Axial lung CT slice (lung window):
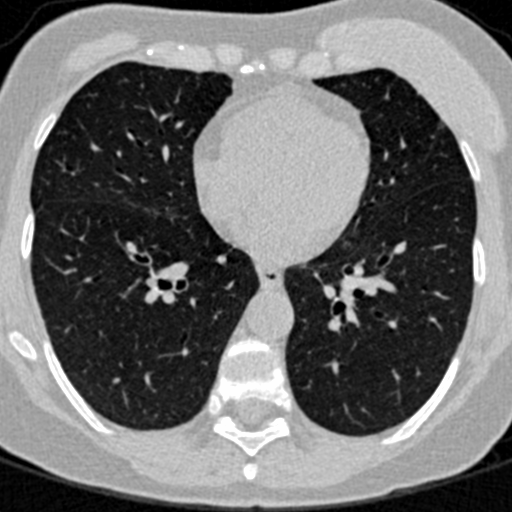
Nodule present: no